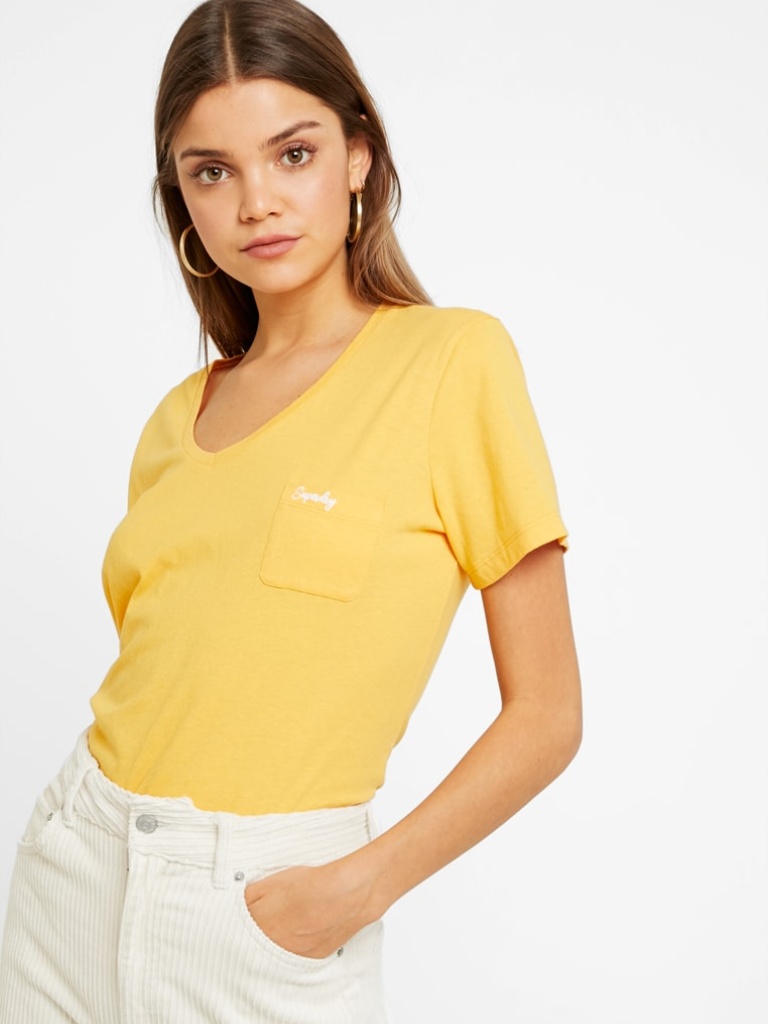
cotton fitted short sleeve hip length Fully Tucked in v-neck t-shirt